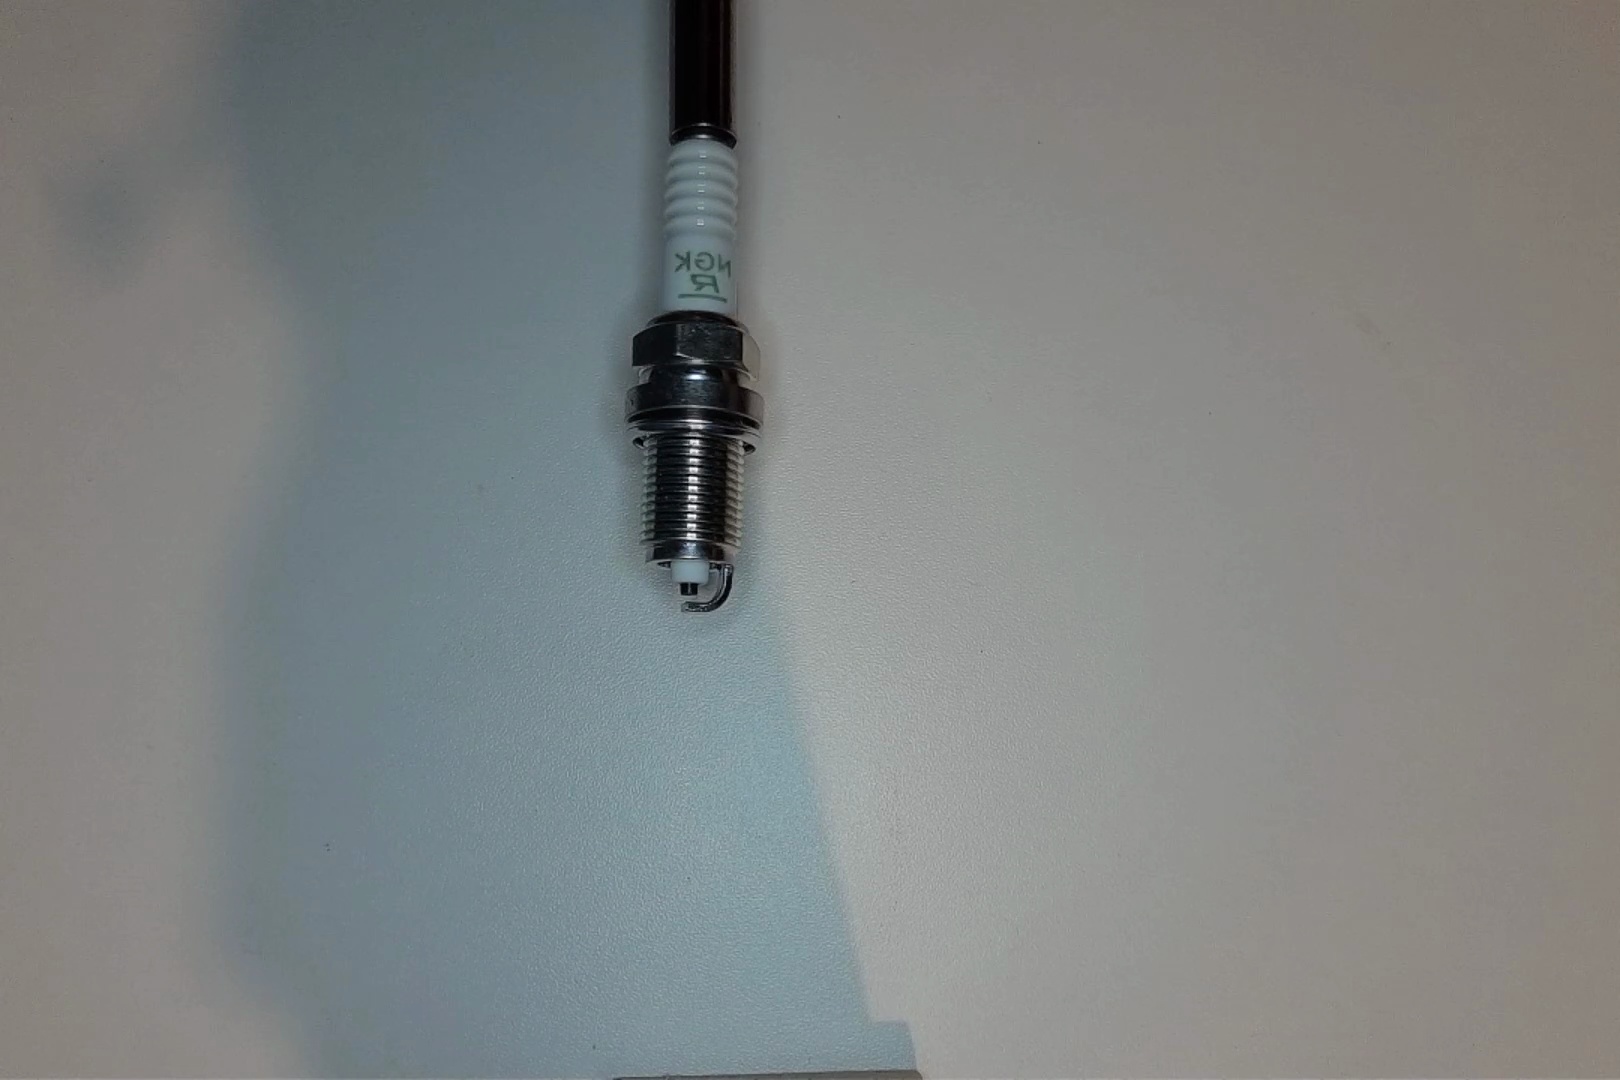
Label: no anomaly